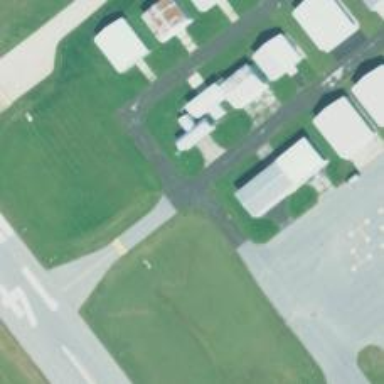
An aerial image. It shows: Image of taxiway at airport.